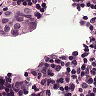
Metastatic tissue present: yes